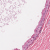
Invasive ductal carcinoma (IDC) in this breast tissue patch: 0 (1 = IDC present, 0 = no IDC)